Question: Is it possible to set up signatures in such a way as to not have the ID displayed in the resulting signature image ?
Example Image:

I want the ID (6356 ) below the signature removed , is it possible to do this using the API ?
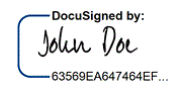
Answer: Log into your account via the web console
Click ->
<URL>
DocuSign Support Article: <URL>